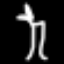
Label: palm tree